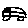
Label: car